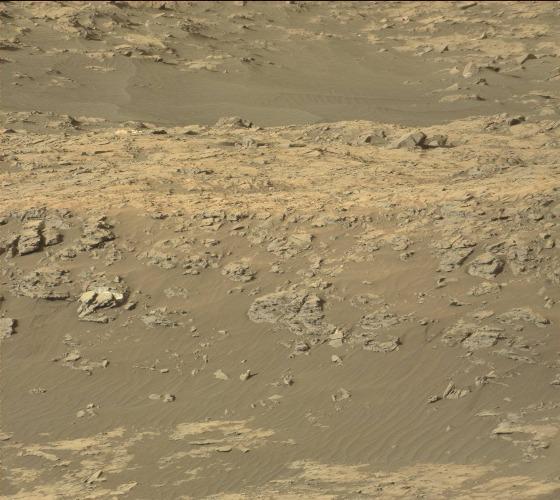
Terrain classes present: Bedrock, Gravel / Sand / Soil, Rock, Shadow